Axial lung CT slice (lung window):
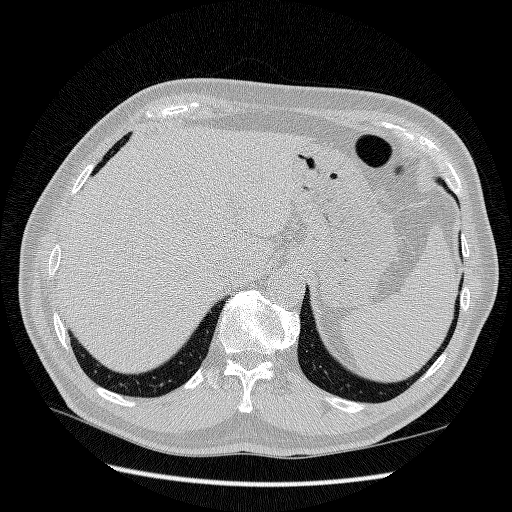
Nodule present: no